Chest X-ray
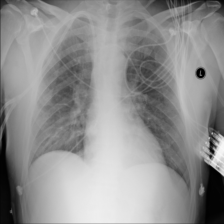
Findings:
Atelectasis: negative
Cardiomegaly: negative
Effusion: negative
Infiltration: negative
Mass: negative
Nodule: negative
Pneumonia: negative
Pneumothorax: negative
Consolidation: negative
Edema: negative
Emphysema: negative
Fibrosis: negative
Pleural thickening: negative
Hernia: negative